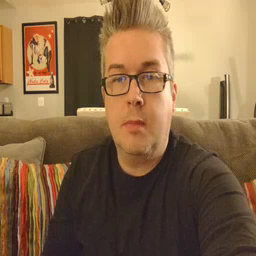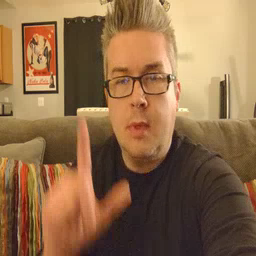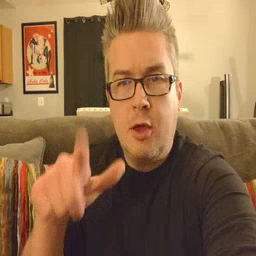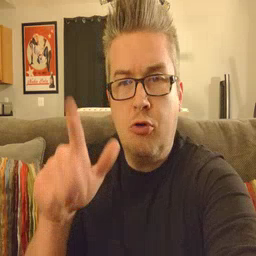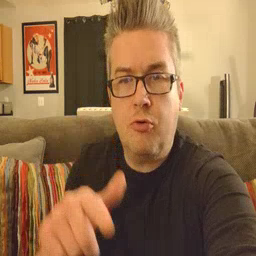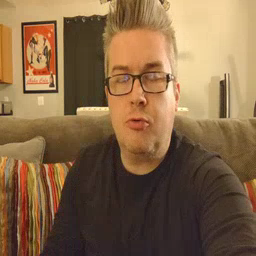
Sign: later